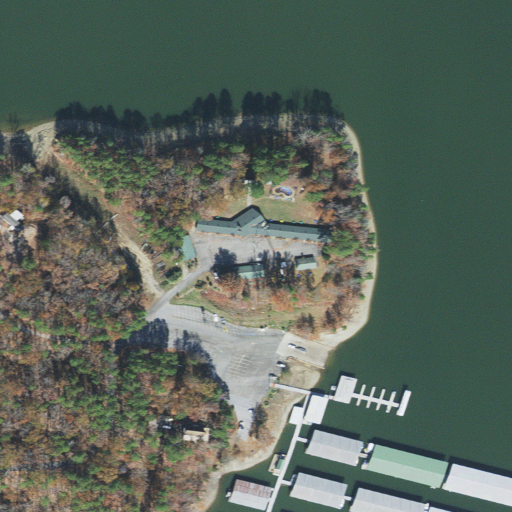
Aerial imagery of cape in Arkansas named Denby Point containing open water, mixed forest, deciduous forest, open development, barren land, low intensity development, grassland, medium intensity development, high intensity development, pasture, and evergreen forest